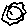
Label: sun